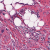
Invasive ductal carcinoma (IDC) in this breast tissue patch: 1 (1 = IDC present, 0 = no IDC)